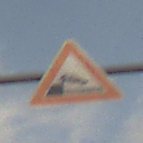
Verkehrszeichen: Ufer
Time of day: SunriseSunset
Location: Outdoor (Nature)
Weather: PartlyCloudy
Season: NotSpecified
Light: Natural